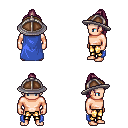
a pixel art fantasy rpg character, male body template, human, light skin, blue cape, gold greaves, white blonde long topknot hairstyle, chain helm, four views (front, back, left, right), 2x2 character sprite sheet, small pixel art, hard edges, no anti-aliasing